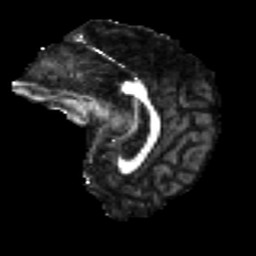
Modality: FA
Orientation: sagittal
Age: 32
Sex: male
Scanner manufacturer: ge
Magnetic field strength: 3 T
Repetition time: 7.8 s
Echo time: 0.0607 s